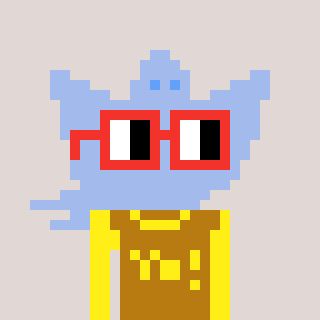
a pixel art character with square red glasses, a ghost-B-shaped head and a gold-colored body on a warm background